Interaction volume radius: 10 \u00c5
Interaction volume height: 35 \u00c5
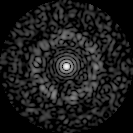
Disorder parameter: 0.845